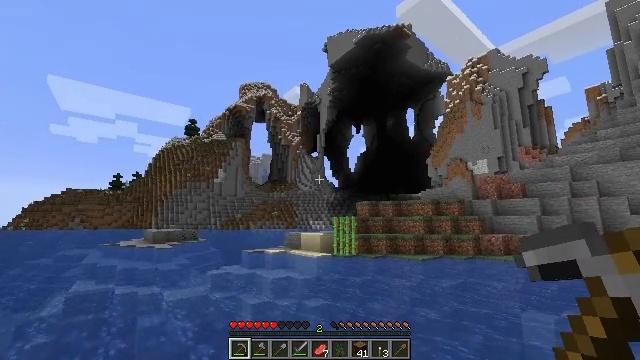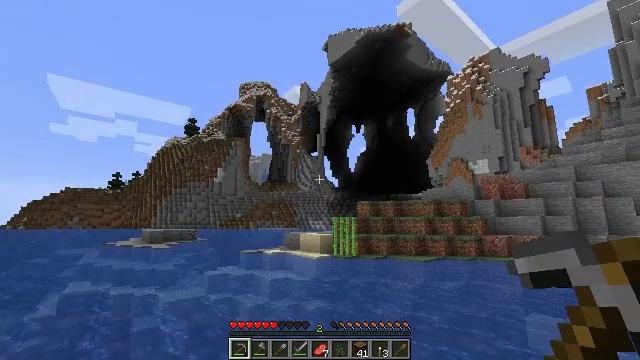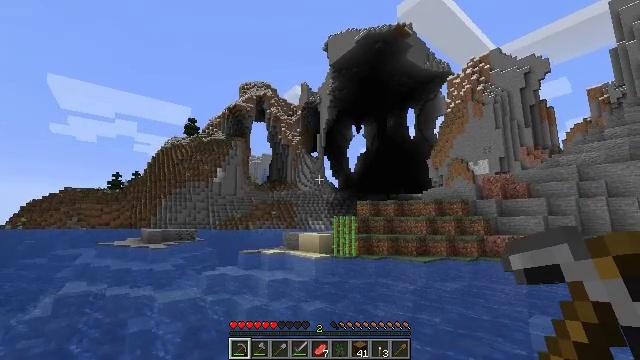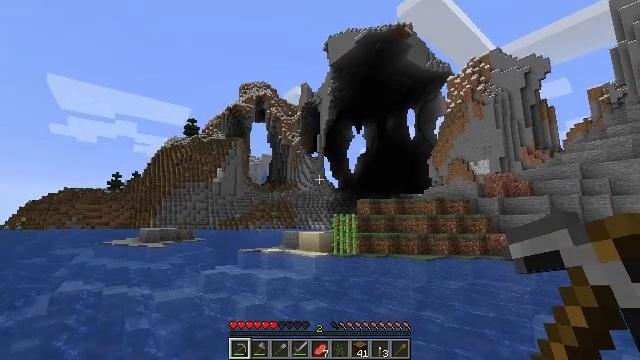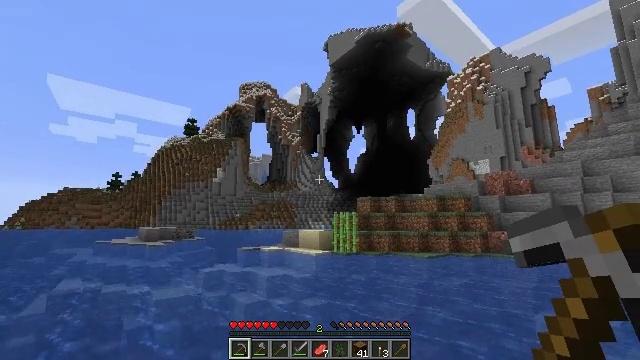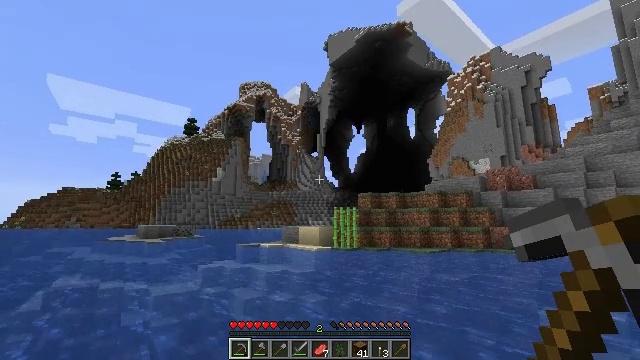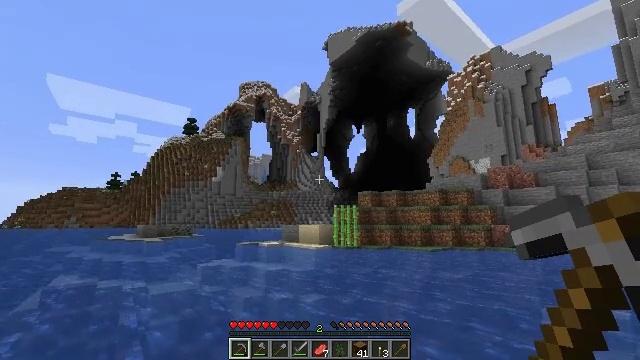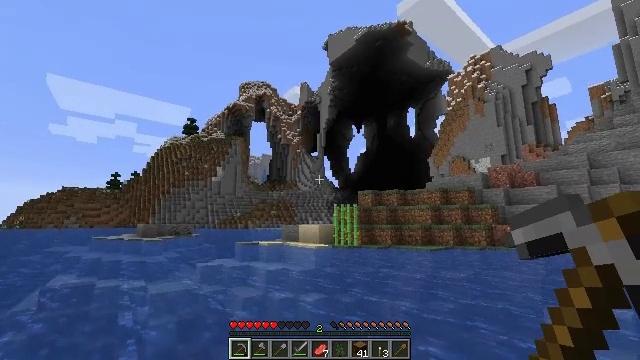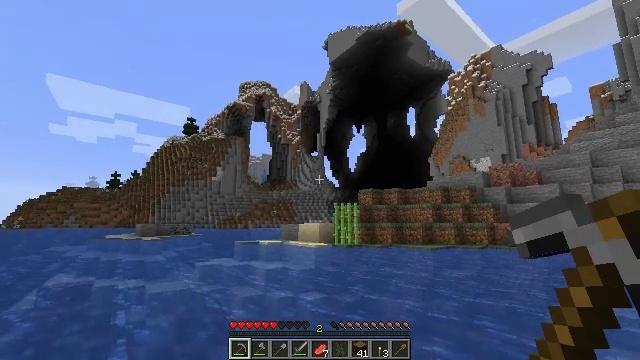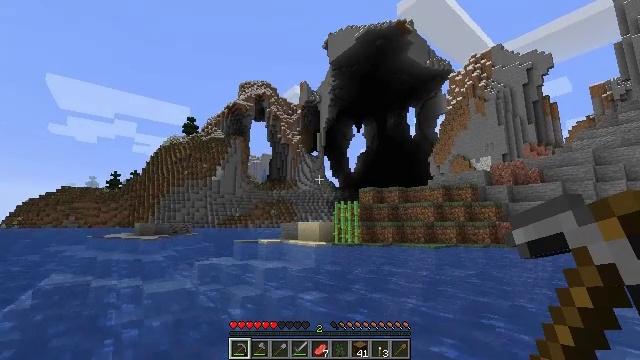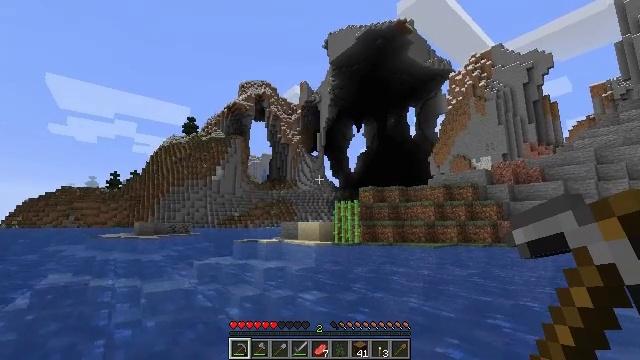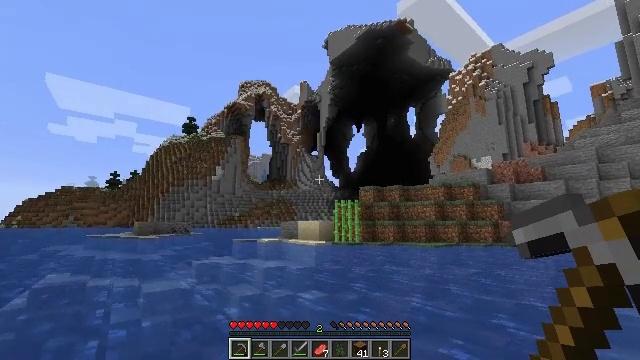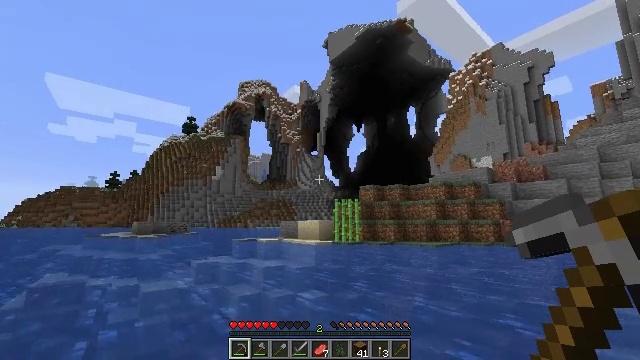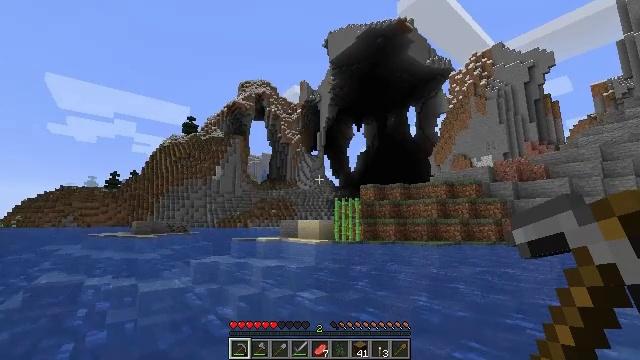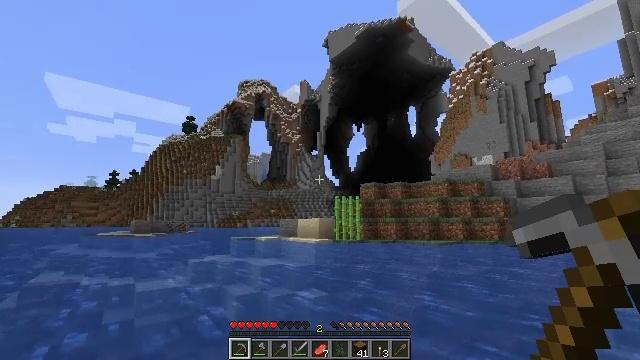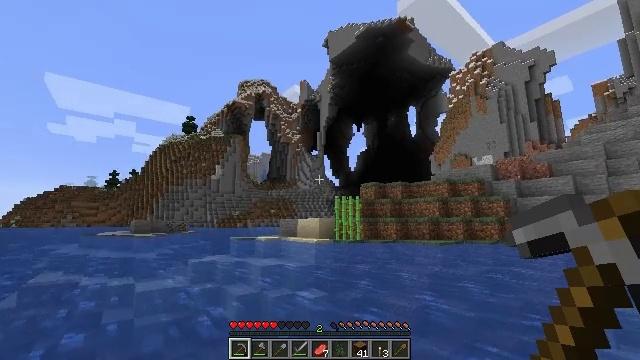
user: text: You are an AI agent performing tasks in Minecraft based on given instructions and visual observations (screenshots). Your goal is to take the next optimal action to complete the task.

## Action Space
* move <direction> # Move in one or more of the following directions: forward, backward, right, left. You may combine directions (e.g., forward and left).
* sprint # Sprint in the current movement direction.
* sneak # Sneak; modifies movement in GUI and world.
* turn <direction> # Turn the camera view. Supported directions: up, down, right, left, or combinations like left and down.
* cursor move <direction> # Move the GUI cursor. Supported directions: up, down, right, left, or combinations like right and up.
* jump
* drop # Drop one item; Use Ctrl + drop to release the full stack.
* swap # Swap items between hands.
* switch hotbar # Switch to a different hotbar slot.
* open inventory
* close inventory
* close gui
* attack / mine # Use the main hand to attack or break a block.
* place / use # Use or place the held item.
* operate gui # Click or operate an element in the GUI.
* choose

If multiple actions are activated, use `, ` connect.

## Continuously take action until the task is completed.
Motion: motion action
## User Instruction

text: Mine the sugar cane near rivers.
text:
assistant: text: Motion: move forward
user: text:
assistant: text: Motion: move forward
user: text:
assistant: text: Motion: move forward, jump
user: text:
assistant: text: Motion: move forward, jump
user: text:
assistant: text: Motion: move forward, jump
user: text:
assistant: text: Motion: move forward, jump
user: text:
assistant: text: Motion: move forward
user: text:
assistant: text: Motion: move forward
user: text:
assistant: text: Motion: move forward
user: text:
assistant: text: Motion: move forward
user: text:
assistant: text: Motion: move forward
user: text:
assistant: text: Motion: move forward
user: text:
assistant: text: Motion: move forward
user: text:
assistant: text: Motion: move forward
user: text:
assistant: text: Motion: move forward
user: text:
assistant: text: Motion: move forward
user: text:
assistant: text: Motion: move forward
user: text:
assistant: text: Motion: move forward
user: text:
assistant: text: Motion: move forward
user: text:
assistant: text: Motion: move forward
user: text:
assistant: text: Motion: move forward
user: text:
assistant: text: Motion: move forward
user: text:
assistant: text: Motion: move forward
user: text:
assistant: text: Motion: move forward
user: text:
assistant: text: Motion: move forward
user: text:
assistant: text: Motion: move forward
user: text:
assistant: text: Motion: move forward
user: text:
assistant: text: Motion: move forward
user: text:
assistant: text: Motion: move forward
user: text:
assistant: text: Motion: move forward